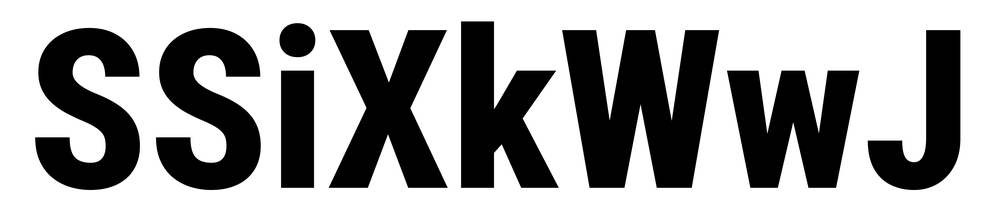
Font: Roboto_Condensed_ExtraBold